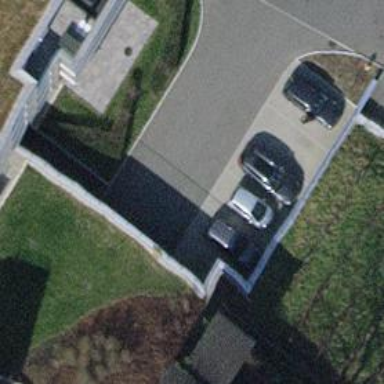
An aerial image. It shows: Parking entrance.